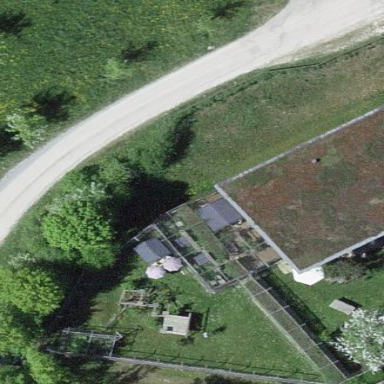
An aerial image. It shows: Building with flat roof.